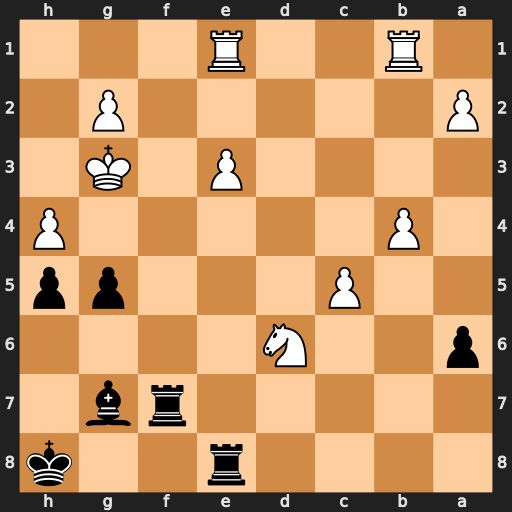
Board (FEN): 4r2k/5rb1/p2N4/2P3pp/1P5P/4P1K1/P5P1/1R2R3
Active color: b
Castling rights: -
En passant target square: -
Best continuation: Be5+ Kh3 g4#